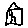
Label: house